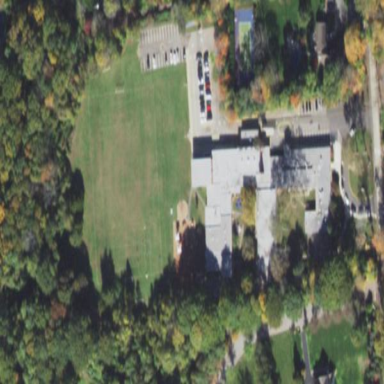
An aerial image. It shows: School.